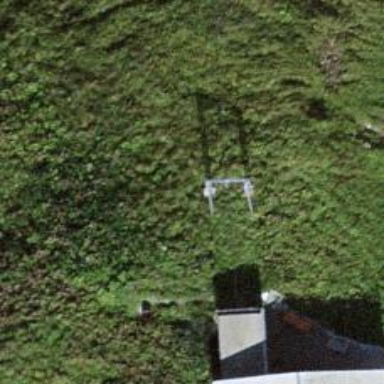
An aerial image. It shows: Pylon for aerialway.